Question: Gradle project sync failed on Android Studio.
I tried to import other Gradle distributions on Android Studio via File > Settings > Build, Execution, Deployement > Gradle > Use local gradle distribution
But still the same error message : Gradle project sync failed
Any solution ? (please refer to the attached picture)

<URL>
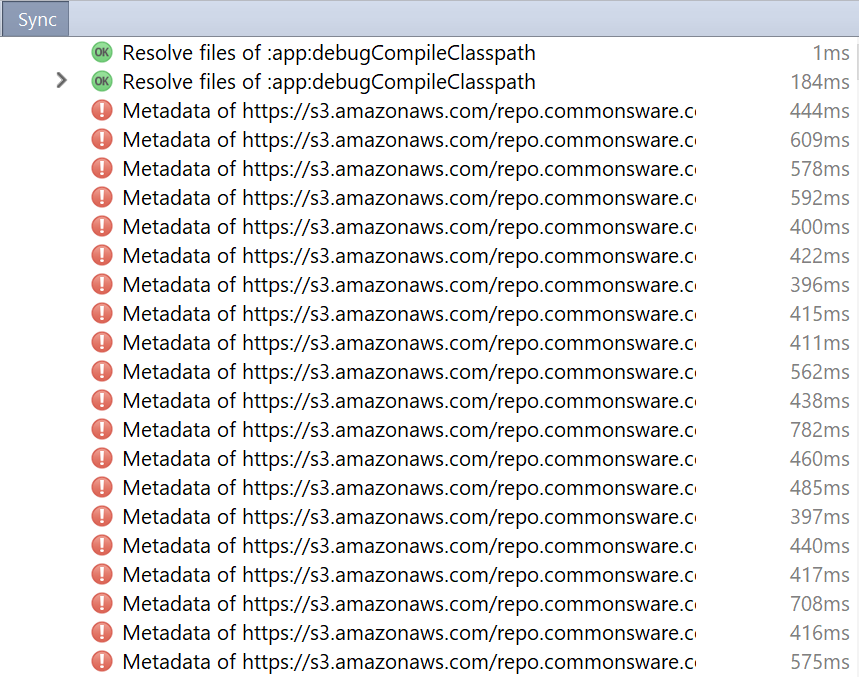
Answer: You are using a <URL> even can't find anything related to 'cam2', which is shown in your "Error message 2".
As of the 'README' said in that repo,
> This library is discontinued and deprecated. New projects should look elsewhere, and existing projects should plan on migrating to something else.Options include:- Various other <URL>.The issue tracker for this repository will be turned off on 1 December 2017. The repository itself will be made private on 1 September 2018.
You are told what to do after that, what you need to do is follow that.